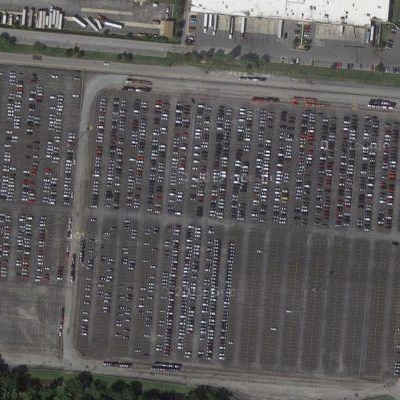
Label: gParking